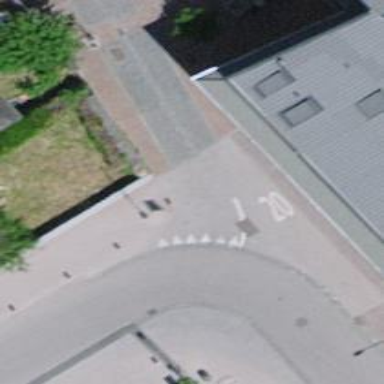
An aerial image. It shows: Living street paved with paving stones.